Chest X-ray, AP view. Patient: 30 years old, sex M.
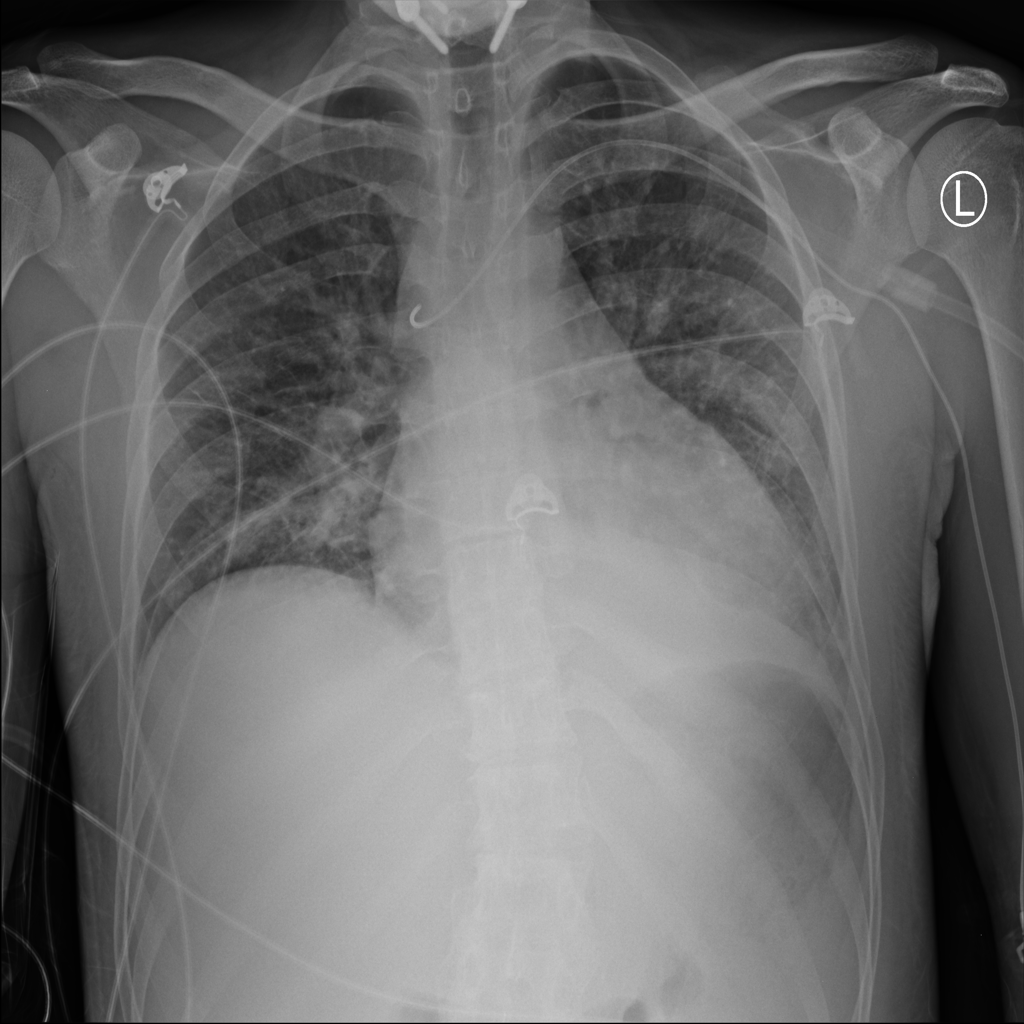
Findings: Consolidation